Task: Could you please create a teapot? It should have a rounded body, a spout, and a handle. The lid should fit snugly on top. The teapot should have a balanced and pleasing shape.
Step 170:
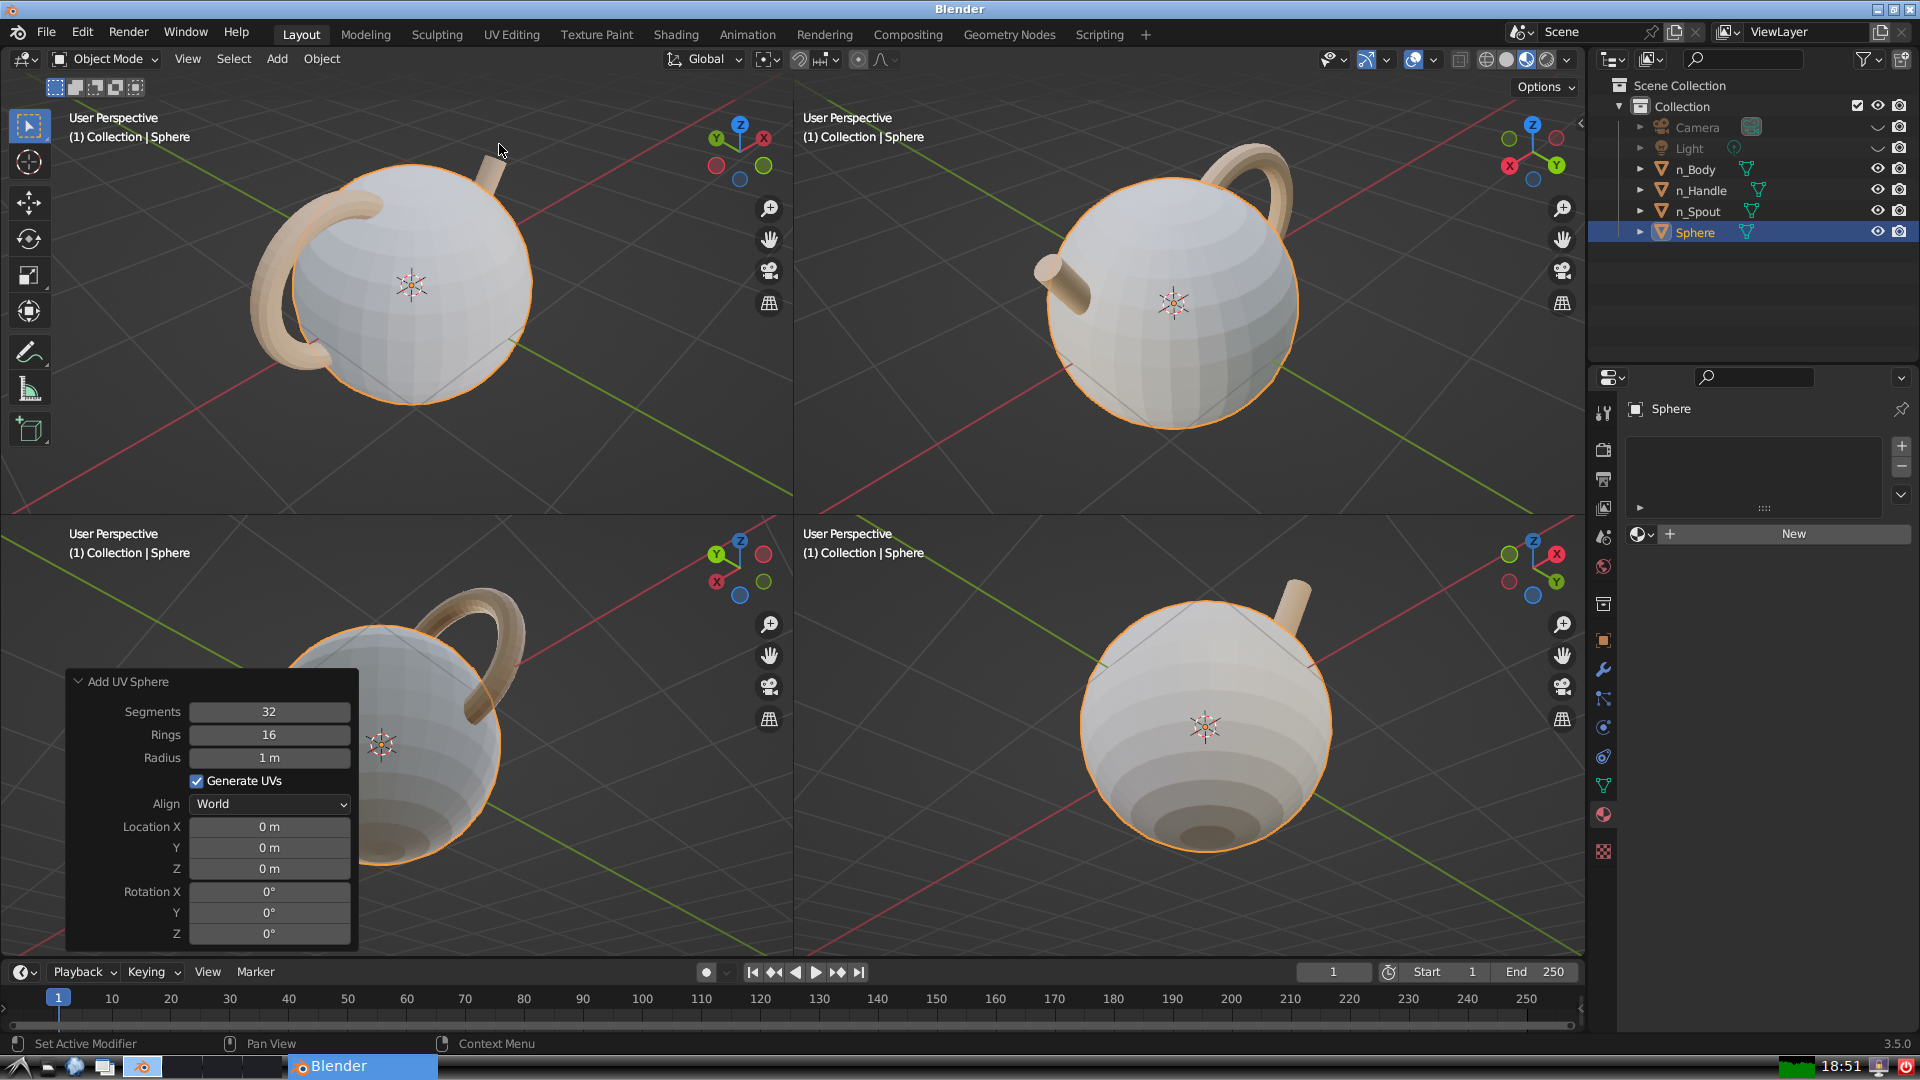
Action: {"mouse_move": [270, 758]}